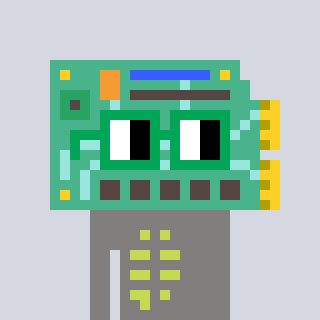
a pixel art character with square green glasses, a chipboard-shaped head and a bluegrey-colored body on a cool background